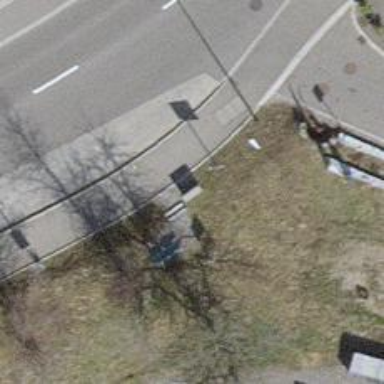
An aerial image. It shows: Bench for seating.